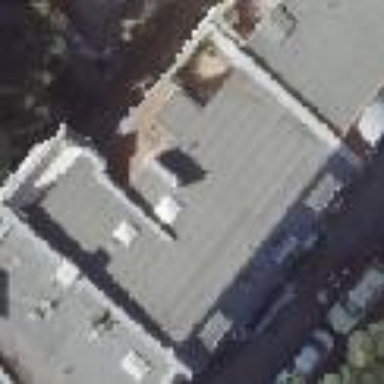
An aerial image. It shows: Saltbox-shaped apartments building with roof tiles and tar paper on the roof.